You are looking at the short-time Fourier spectrogram of a bearing's acceleration signal. Diagnose the bearing from this image, choosing from: normal, inner_race, outer_race, ball.
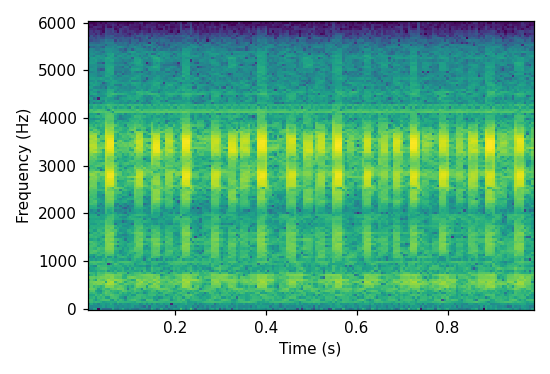
Answer: outer_race